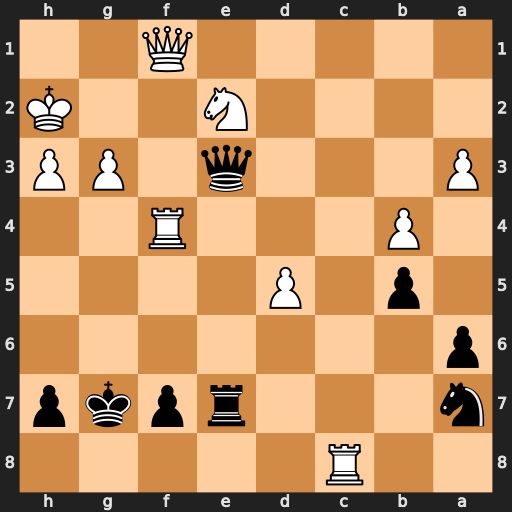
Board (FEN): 2R5/n3rpkp/p7/1p1P4/1P3R2/P3q1PP/4N2K/5Q2
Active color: b
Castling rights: -
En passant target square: -
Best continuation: Qxe2+ Rf2 Qxf1 Rg8+ Kxg8